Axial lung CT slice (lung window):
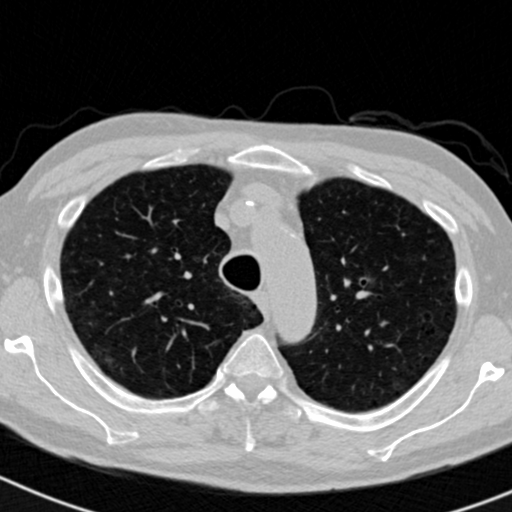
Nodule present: no